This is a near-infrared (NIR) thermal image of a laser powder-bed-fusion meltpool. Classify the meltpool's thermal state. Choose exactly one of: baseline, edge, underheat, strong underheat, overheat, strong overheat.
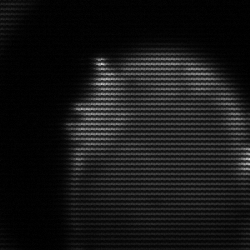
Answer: edge